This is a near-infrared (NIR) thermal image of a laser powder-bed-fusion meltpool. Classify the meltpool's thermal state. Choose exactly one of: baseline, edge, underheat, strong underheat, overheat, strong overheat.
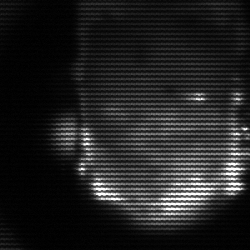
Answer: baseline